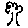
Label: tree